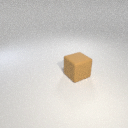
large brown rubber cube